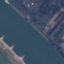
Label: River